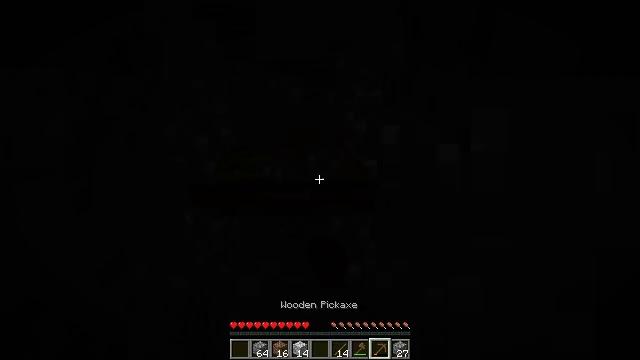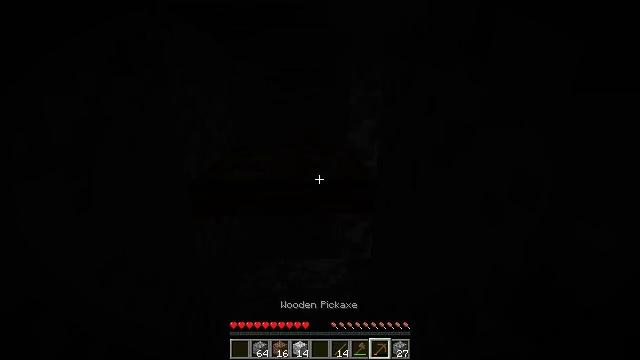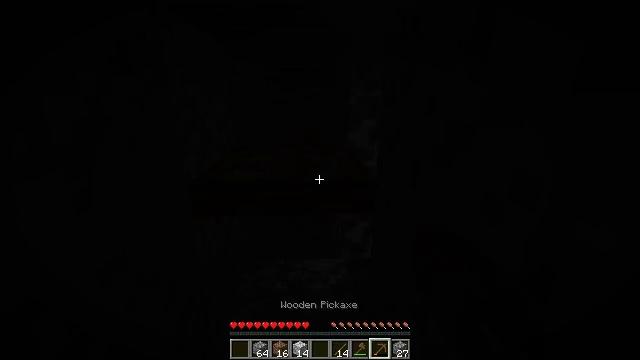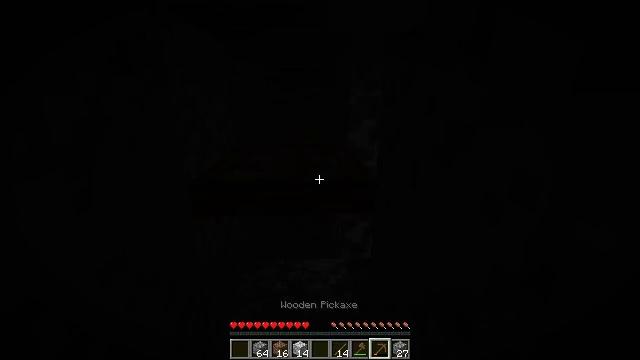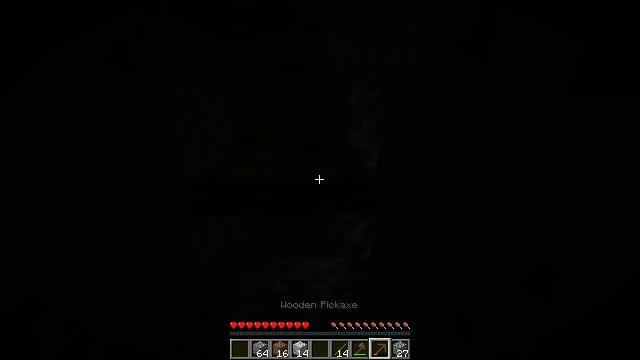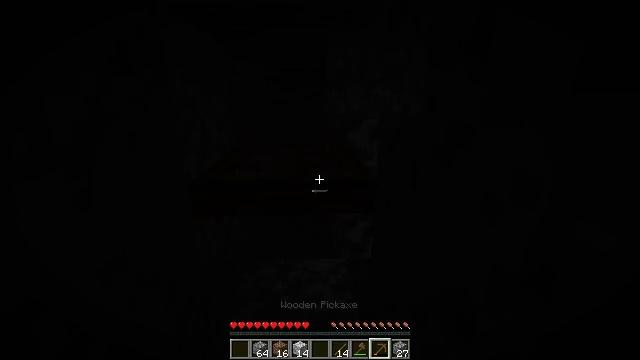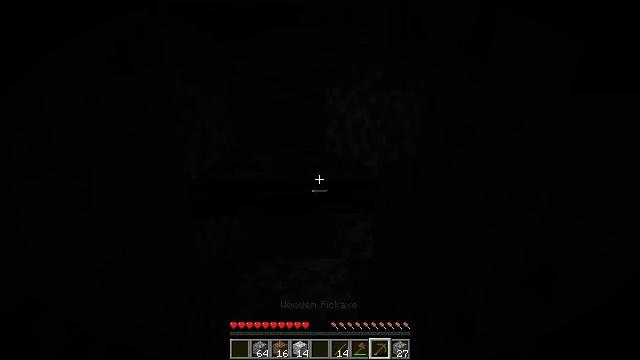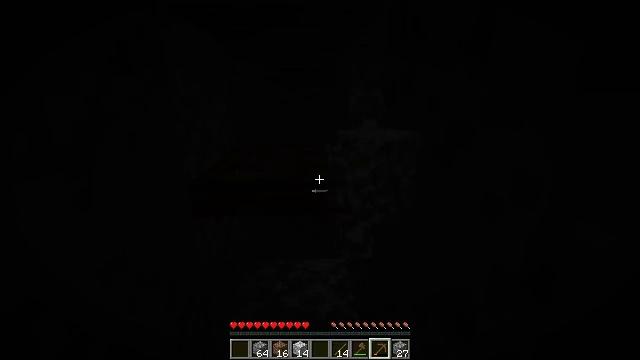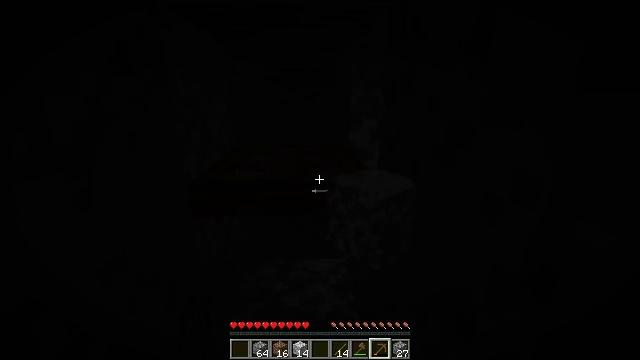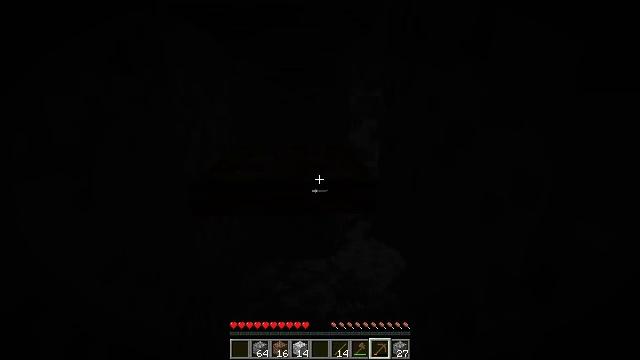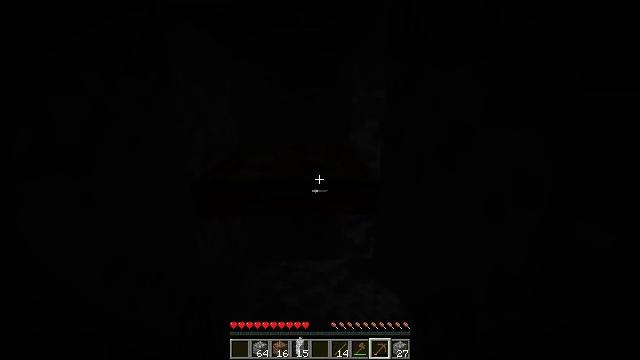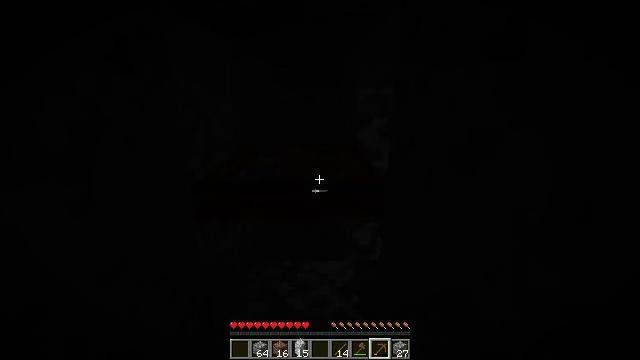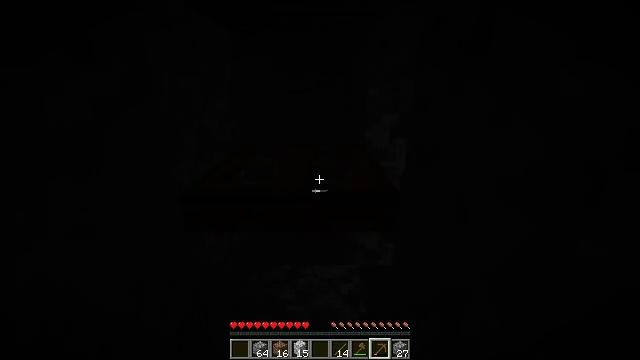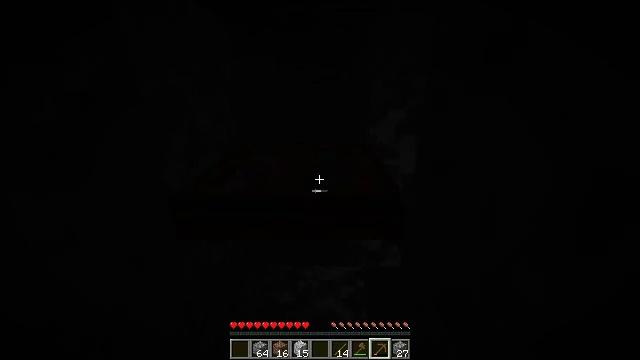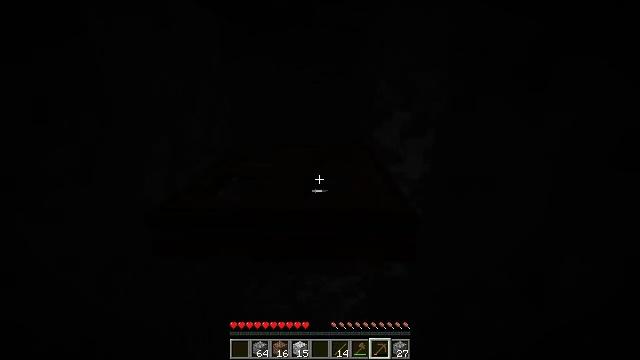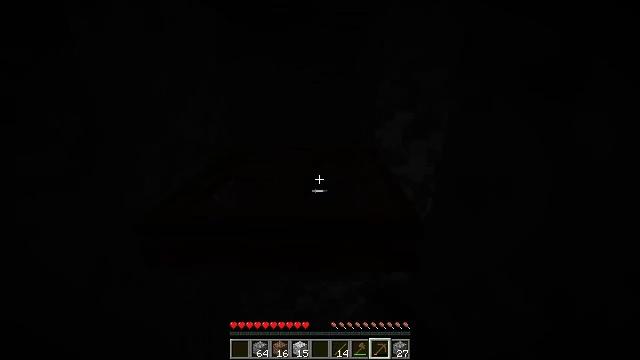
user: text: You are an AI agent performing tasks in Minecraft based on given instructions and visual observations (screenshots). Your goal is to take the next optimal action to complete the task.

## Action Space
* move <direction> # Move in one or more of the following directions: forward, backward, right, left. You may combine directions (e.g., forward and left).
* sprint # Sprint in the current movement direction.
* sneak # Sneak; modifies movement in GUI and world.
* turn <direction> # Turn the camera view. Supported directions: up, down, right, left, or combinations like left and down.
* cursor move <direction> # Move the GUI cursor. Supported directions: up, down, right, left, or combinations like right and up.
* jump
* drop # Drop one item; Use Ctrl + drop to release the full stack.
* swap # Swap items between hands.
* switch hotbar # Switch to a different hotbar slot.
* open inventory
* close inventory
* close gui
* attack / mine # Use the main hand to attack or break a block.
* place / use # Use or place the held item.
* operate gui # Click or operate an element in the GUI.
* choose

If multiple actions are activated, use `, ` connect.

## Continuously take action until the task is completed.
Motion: motion action
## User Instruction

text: Get the oak trapdoor back into your inventory.
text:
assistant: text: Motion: attack / mine
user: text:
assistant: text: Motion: attack / mine
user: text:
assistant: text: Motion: attack / mine
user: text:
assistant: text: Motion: attack / mine
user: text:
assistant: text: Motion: no_op
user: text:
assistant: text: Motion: no_op
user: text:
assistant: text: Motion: no_op
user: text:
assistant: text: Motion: no_op
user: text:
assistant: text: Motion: no_op
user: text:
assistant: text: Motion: no_op
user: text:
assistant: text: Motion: move forward, turn left
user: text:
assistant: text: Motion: move forward, turn left and down
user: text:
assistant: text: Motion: move forward, turn down
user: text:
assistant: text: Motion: attack / mine
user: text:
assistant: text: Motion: attack / mine
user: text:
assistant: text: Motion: attack / mine
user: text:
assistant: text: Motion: attack / mine
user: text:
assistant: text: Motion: turn down, attack / mine
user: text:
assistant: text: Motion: turn down, attack / mine
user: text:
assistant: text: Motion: turn down, attack / mine
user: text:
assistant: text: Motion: attack / mine
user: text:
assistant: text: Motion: attack / mine
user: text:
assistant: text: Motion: attack / mine
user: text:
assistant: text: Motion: attack / mine
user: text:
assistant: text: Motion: attack / mine
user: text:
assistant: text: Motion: attack / mine
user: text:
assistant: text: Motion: attack / mine
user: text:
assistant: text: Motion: attack / mine
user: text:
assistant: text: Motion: attack / mine
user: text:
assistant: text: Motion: attack / mine